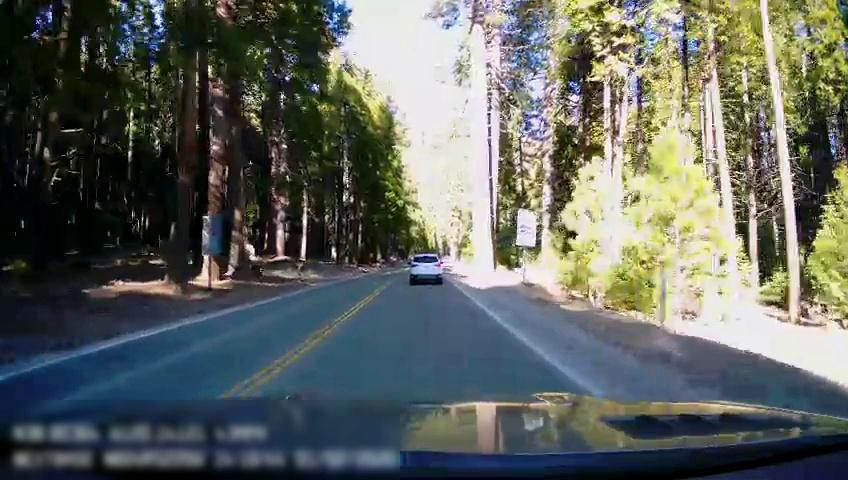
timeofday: Day
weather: Sunny
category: Drivable Space
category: Vehicles | SUV
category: Lanes | Opposite Lane
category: Lanes | Opposite Lane
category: Lanes | Current Lane
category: Lanes | Current Lane
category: Traffic | Signs